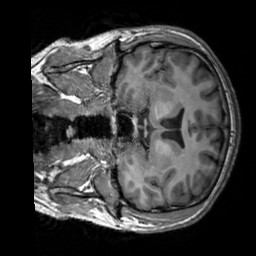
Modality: T1w
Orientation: coronal
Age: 32
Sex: male
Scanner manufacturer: siemens
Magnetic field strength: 3 T
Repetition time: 2.3 s
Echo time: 0.00303 s